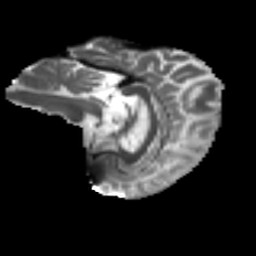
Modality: T2w
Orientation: sagittal
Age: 59
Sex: female
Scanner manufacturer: ge
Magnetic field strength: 3 T
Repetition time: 7.8 s
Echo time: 0.0606 s